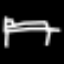
Label: bed